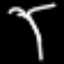
Label: palm tree